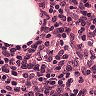
Metastatic tissue present: no